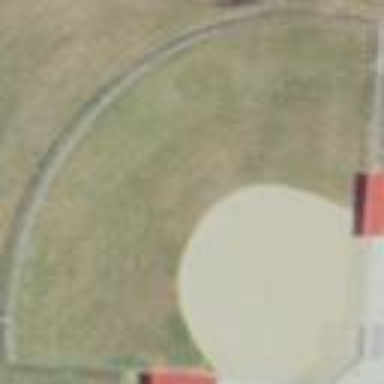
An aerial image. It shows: Baseball pitch for leisure and sports activities.